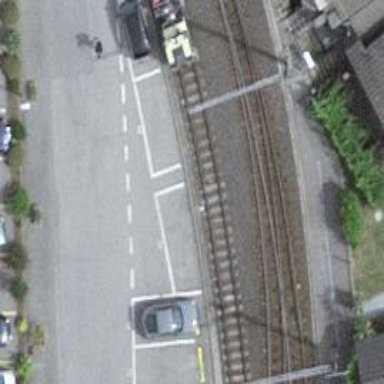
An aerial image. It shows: Narrow-gauge railway siding with 1 track. The railway is electrified with contact line.